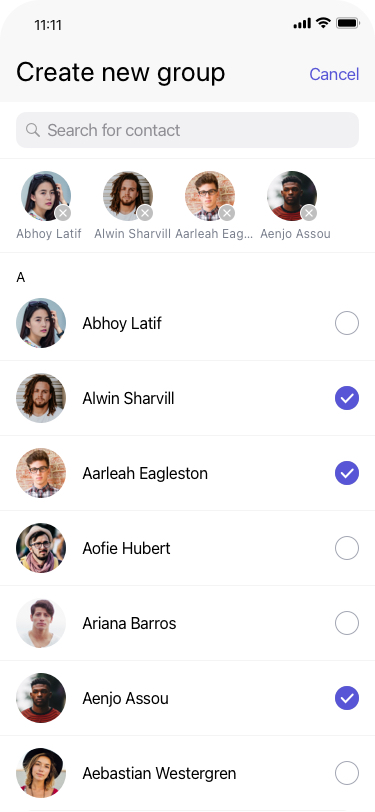
Text in this UI design:
Abhoy Latif
A
Alwin Sharvill
Aarleah Eagleston
Aofie Hubert
Ariana Barros
Aenjo Assou
Aebastian Westergren
Search for contact
Abhoy Latif
Alwin Sharvill
Aarleah Eag…
Aenjo Assou
Create new group
Cancel